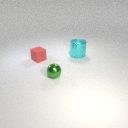
small red rubber cube to the left of large cyan metal cylinder